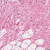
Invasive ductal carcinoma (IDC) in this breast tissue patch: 0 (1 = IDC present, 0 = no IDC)